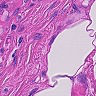
Metastatic tissue present: no